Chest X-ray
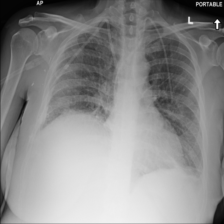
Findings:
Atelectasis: negative
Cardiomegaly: negative
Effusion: negative
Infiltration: positive
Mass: negative
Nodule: negative
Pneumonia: negative
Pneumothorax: negative
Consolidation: negative
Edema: positive
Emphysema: negative
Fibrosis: negative
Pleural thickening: negative
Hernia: negative